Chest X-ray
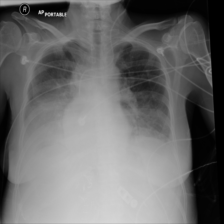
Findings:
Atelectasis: negative
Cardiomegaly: negative
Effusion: negative
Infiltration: positive
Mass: negative
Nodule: negative
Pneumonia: negative
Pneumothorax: negative
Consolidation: negative
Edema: negative
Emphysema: negative
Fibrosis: negative
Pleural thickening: negative
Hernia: negative